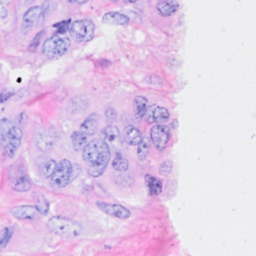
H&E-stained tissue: Breast